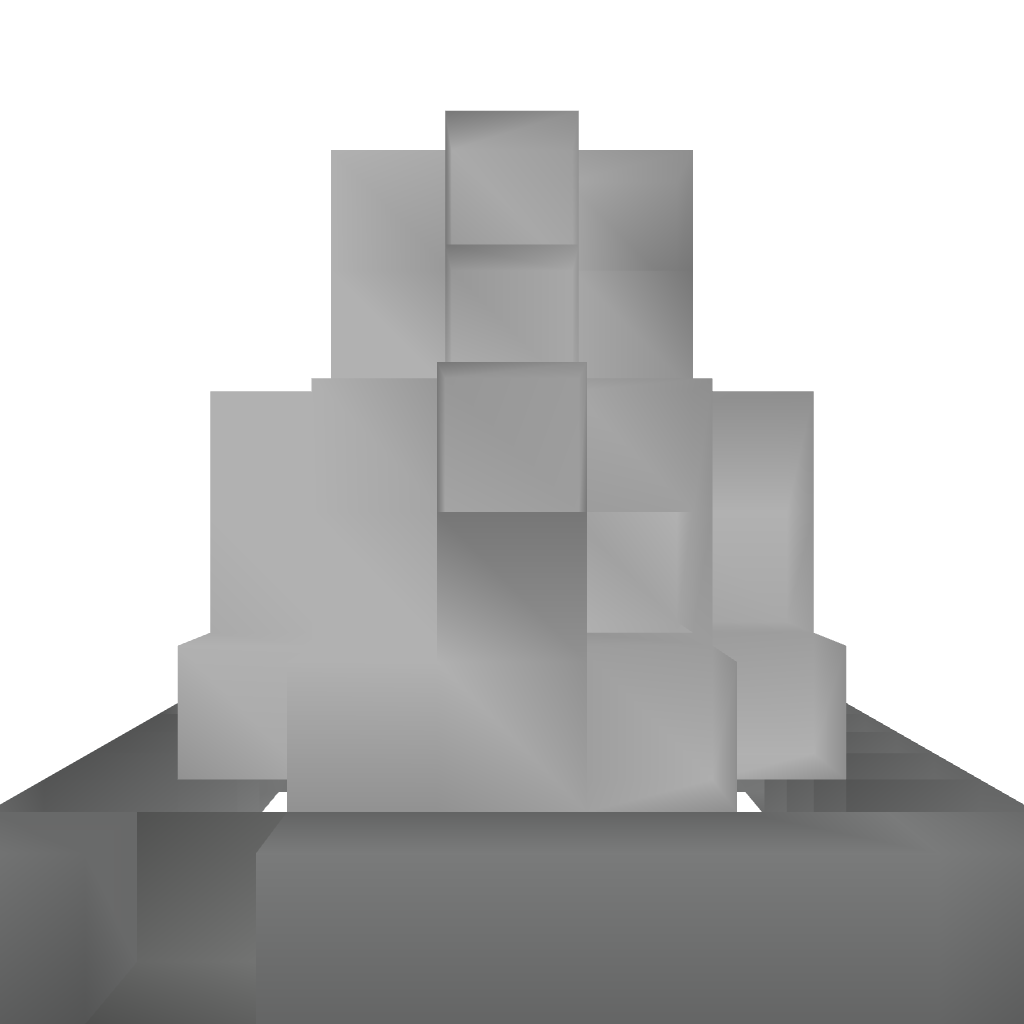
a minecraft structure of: Quartz Fountain